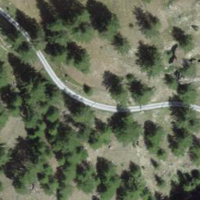
EUNIS habitat code: 26
Species observed at this site:
Nucifraga caryocatactes